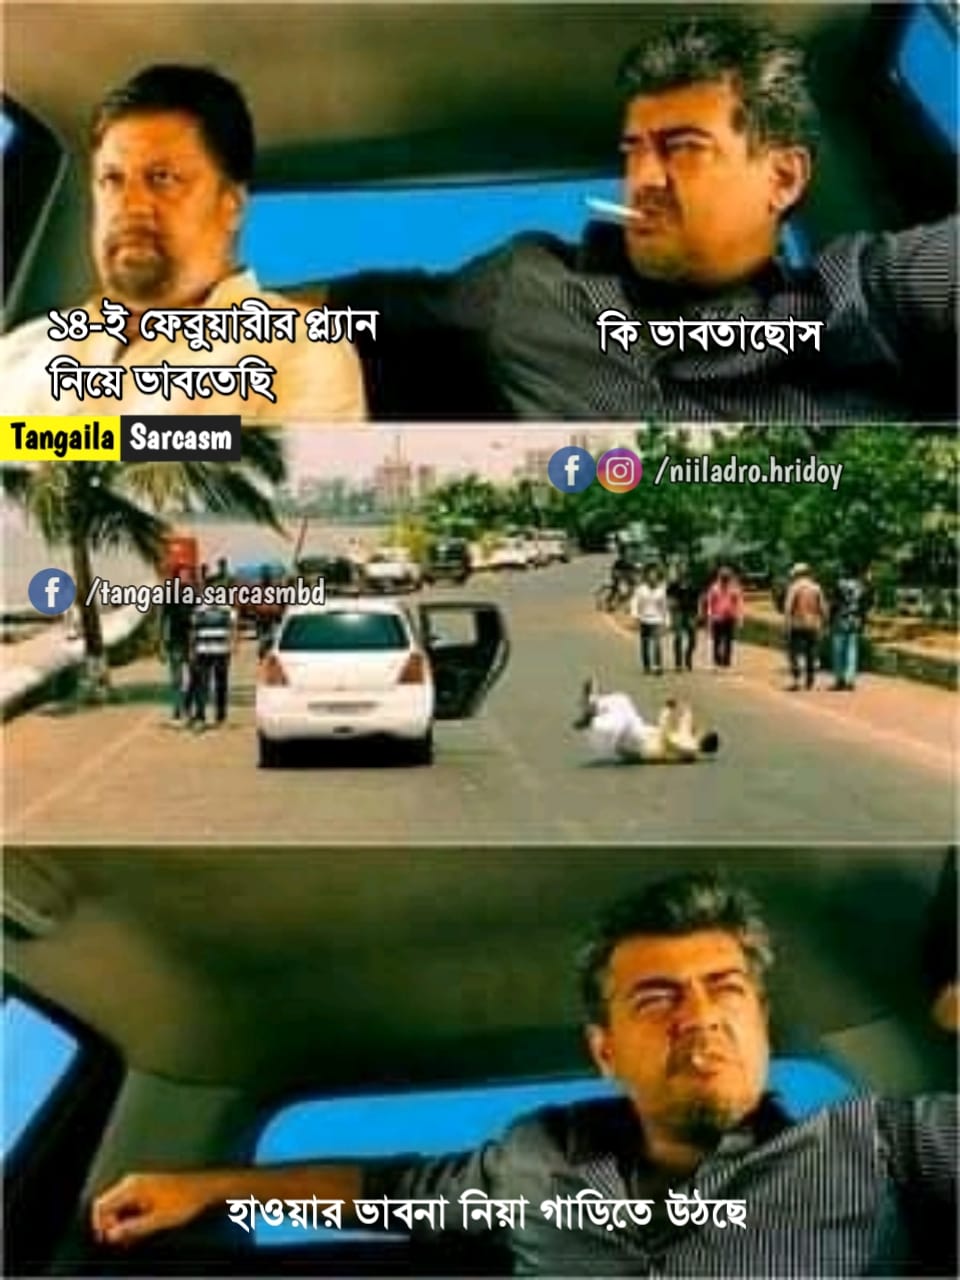
Caption: ১৪-ই ফ্রেব্রুয়ারী প্ল্যান নিয়ে ভাবতেছি    কি ভাবতাছোস    হাওয়ার ভাবনা নিয়া গাড়িতে উঠছে
Label: non-hate